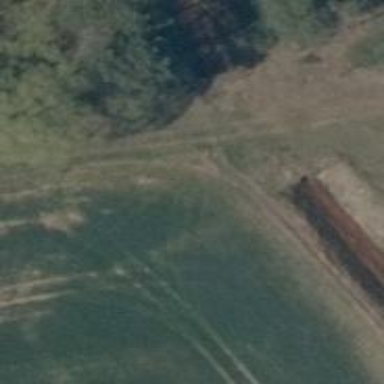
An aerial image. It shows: Track road on ground surface with bridge. The track has grade 5 track type.